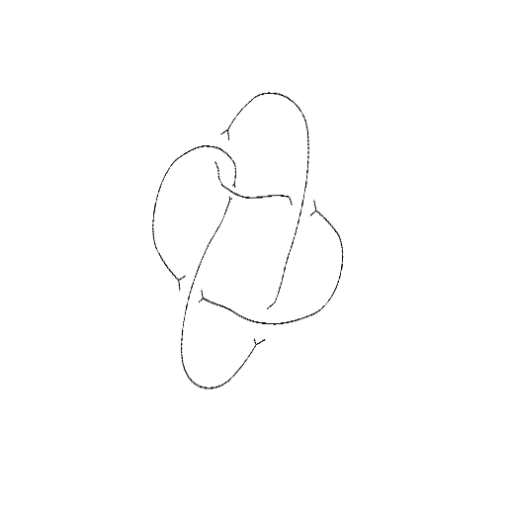
Crossing number: 5